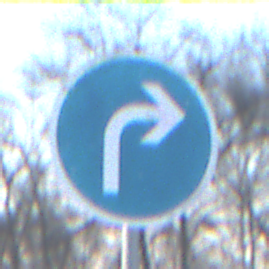
Verkehrszeichen: VorgeschriebeneFahrtrichtungRechts
Umgebung: Outdoor, Suburban
Tageszeit: SunriseSunset
Wetter: PartlyCloudy
Licht: Natural
Jahreszeit: Winter
Kontrast: MediumContrast